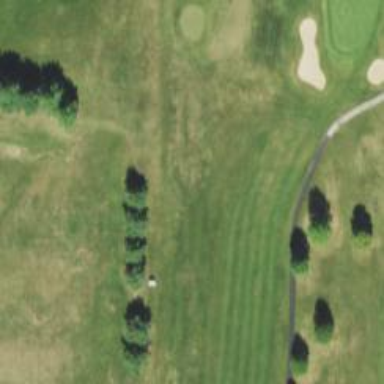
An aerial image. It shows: Golf hole.